Question: I am having some trouble exporting out to a file from VBA. Some things to be aware of are that 'JobDetail' is a valid export SpecName and '2_JobDetail' is a query that combines some info with stuff from other fields and tables. When I try to run I get the error like below on my 'DoCmd.TransferText' method call. Advice? am I doing something wrong? code below.

'''
Public Function exportJobDetailRecs(dateStr As String)
'Docmd.TransferText(acexport,specName,TableName, FileName,HasfieldNames,HTMLTableName)
DoCmd.TransferText acExport, _
"JobDetail", _
"2_JobDetail", _
"P:\Folder1\Folder2\Tracker" + CStr(dateStr + "_OrderStatus_jobdets.txt")
exportJobDetailRecs = CStr(dateStr + "_OrderStatus_jobdets.txt")
End Function
'''
Some questions people have asked:
1. Yes - Do you have full permission to write to the file (i.e. full permission to the folder as well as the text file if you are not creating it with code)
2. Yes - Check path (folder name with space/etc) for mistakes. and I'm copying with Shift-Right click, then copy as Path, and adding a trailing \ manually
3. Yes - Have you try exporting manually and overwriting your existing spec and see if that works? If so, try runs the code again afterward
4. Yes - Have you confirmed JobDetail is an export spec instead of an import spec? and manual exports work fine
5. 3-50 - How many records does 2_JobDetail currently return?
6. Same - Try the export (temporarily) to "P:\Folder1\Folder2\Tracker.txt" It doesn't care what folder (that exists) I point it to, it wont go
7. None - Also make sure that there are no punctuation marks in strDate http://pastie.org/private/0kdf2wvkg1wug5physna for the function I use to make dateStr
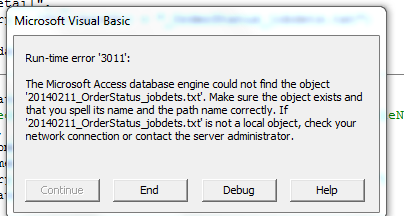
Answer: I figured this out. It wanted me to create the destination files too, not just the directories before I could copy to it.